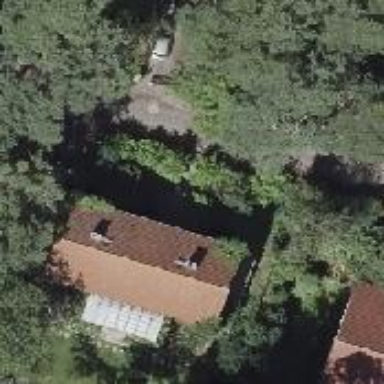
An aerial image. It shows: Simple and straightforward house.